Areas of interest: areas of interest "West Lake District Stadium"
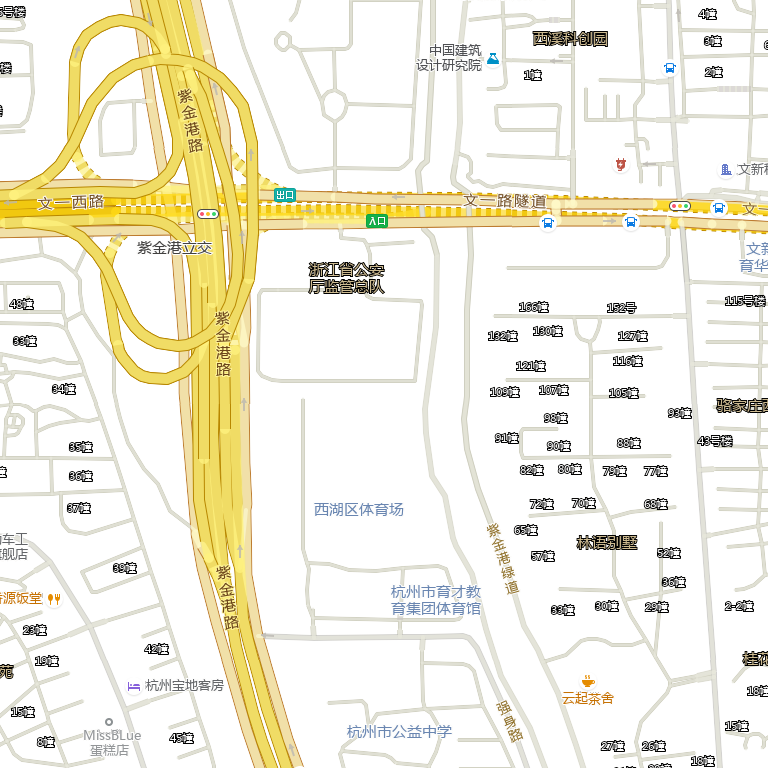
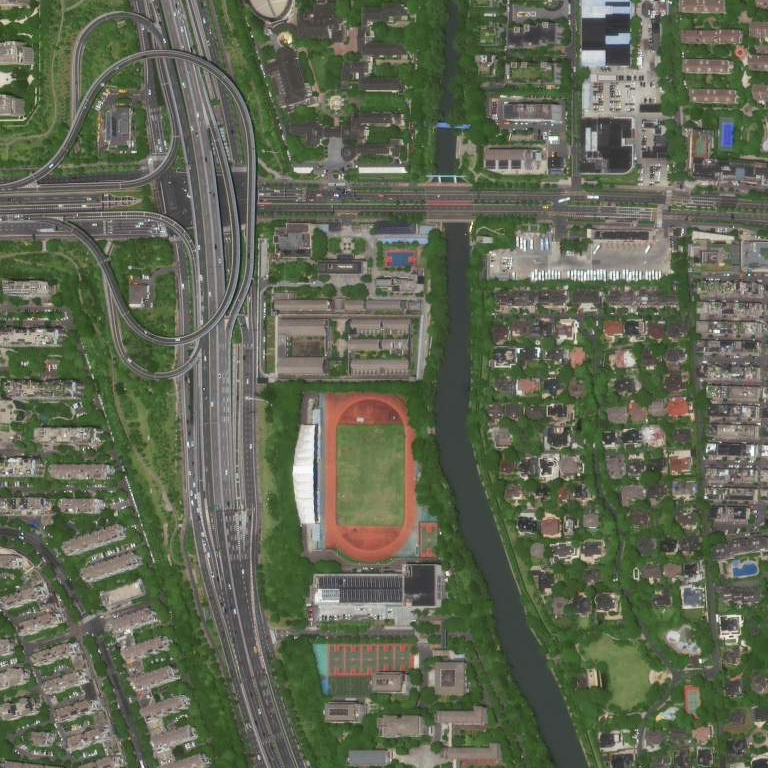